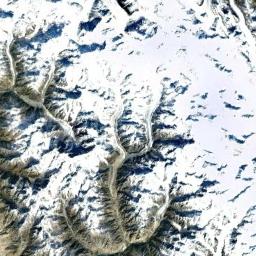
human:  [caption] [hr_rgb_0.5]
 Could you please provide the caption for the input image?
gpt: A snow-covered mountain covered in large areas .

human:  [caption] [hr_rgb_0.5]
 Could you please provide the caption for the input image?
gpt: The snow berg is consist of bare land and white snow .

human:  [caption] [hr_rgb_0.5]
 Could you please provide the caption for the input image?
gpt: The snowberg is partly covered with glaciers and the snowberg consist of lots of ridges and valleys .

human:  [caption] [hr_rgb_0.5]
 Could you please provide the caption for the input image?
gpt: There is snow on the part of the snowberg .

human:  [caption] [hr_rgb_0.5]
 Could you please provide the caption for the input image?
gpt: There are much snow and some bare land on the snowberg .